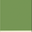
Piece: xx